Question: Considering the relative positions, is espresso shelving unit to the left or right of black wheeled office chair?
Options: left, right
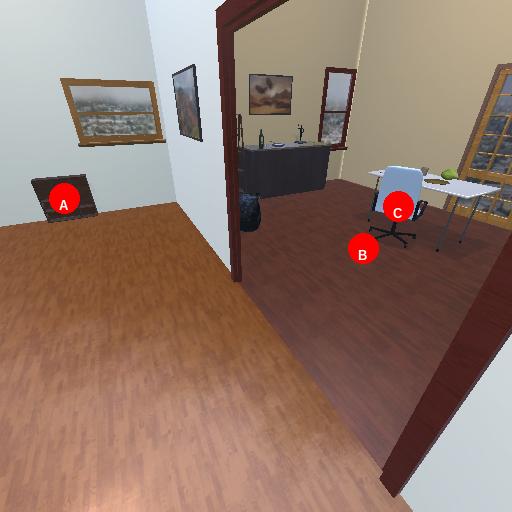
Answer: left